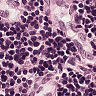
Metastatic tissue present: no